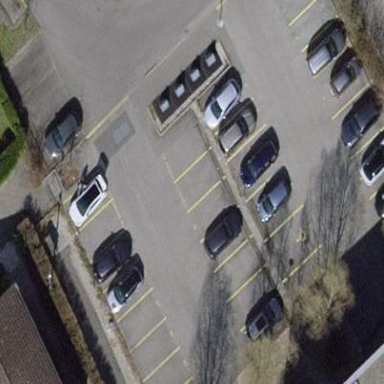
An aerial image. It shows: Parking area with surface.